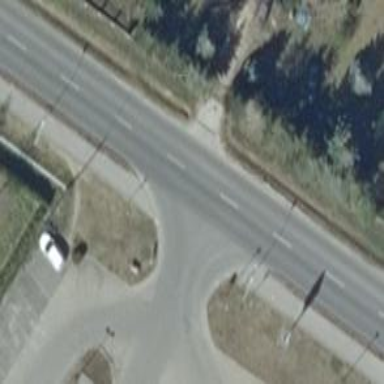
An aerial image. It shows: Tertiary road with asphalt surface.